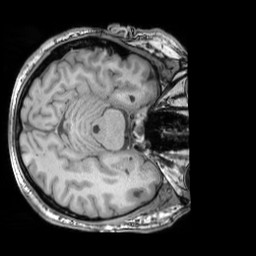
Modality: T1w
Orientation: axial
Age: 58
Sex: male
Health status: ill
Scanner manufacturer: siemens
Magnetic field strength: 3 T
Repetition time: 1.75 s
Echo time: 0.00418 s